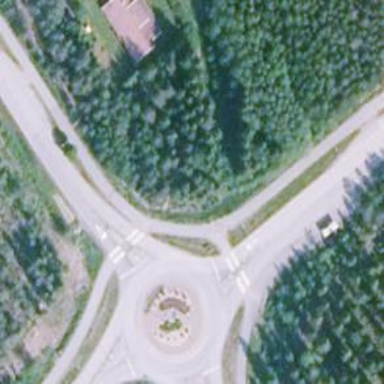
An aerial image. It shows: Road with "give way" sign.